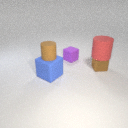
large blue rubber cube to the left of small purple rubber cube